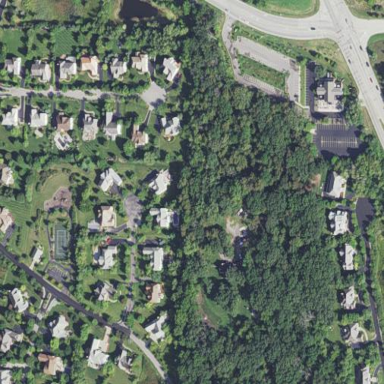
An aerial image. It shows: Residential area composed of single-family homes.